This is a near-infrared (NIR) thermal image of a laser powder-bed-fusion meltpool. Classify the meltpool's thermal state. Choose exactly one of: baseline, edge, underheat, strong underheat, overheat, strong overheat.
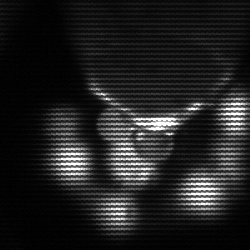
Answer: baseline